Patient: sex M, age 76
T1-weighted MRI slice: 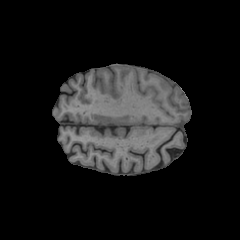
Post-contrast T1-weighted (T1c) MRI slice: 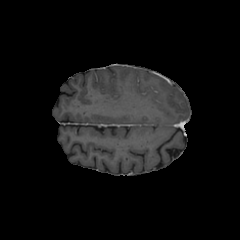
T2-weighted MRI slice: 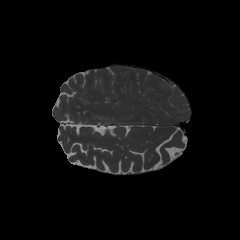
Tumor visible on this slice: no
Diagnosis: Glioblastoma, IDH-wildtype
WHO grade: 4